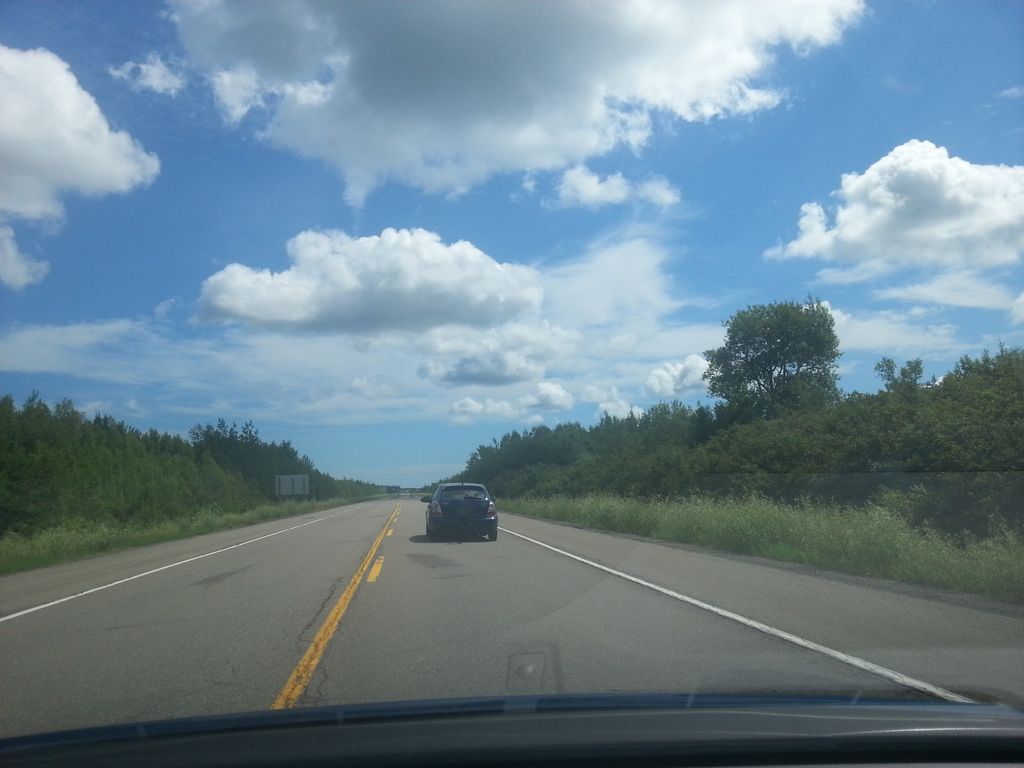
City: charlottetown